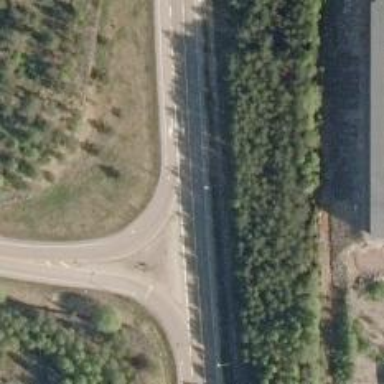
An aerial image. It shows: Secondary road with asphalt surface.